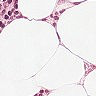
Metastatic tissue present: no